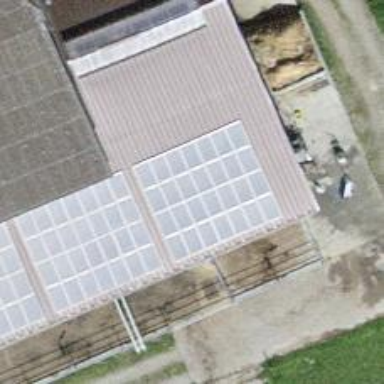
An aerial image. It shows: Solar power generator using photovoltaic panels.